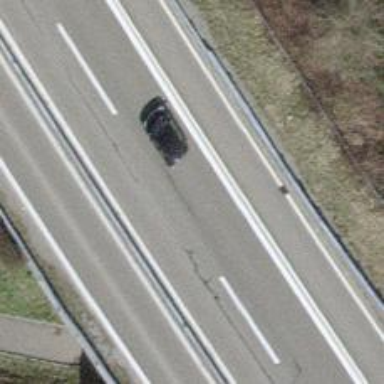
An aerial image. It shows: Asphalt motorway categorized as trunk road.